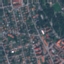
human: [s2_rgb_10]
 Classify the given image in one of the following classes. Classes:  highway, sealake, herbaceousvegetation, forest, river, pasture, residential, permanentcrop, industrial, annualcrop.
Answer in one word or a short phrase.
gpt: Residential